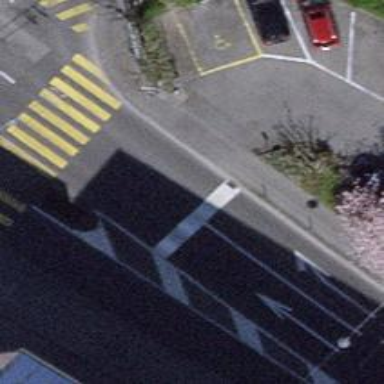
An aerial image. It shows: Crossing with zebra traffic signals.